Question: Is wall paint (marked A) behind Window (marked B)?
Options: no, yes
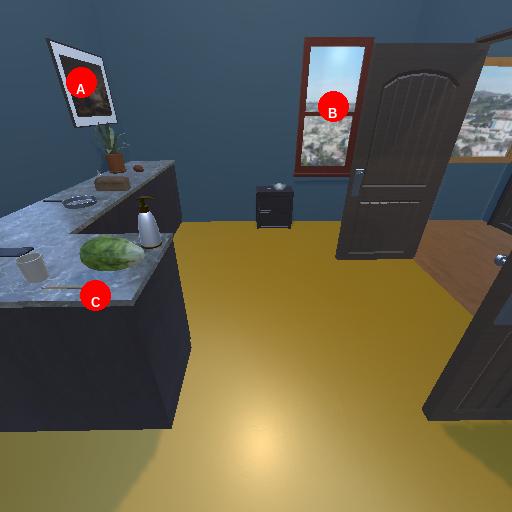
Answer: no